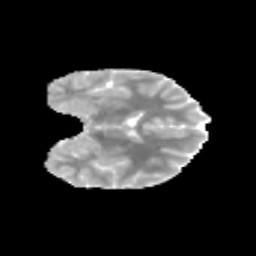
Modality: MD
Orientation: coronal
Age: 14
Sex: female
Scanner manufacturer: siemens
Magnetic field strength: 3 T
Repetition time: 3.8 s
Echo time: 0.07 s